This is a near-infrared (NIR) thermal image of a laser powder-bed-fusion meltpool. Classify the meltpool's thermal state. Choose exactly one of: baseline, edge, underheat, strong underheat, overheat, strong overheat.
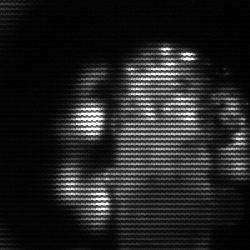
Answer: strong underheat